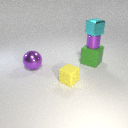
large green rubber cube below small purple metal cylinder